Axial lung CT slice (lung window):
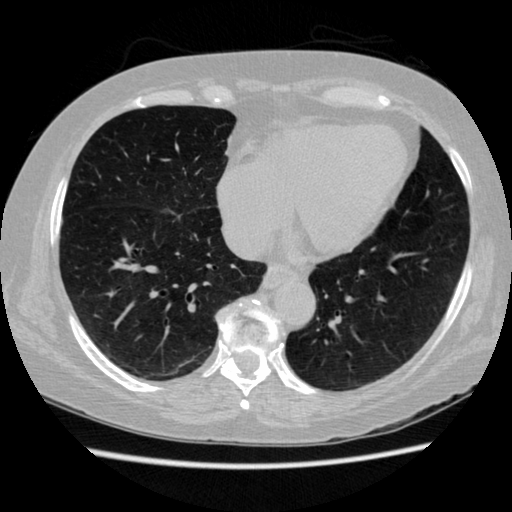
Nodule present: no